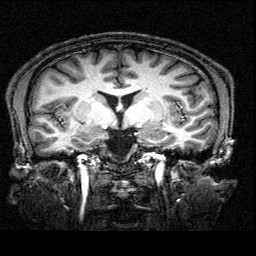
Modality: T1w
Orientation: sagittal
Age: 27
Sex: male